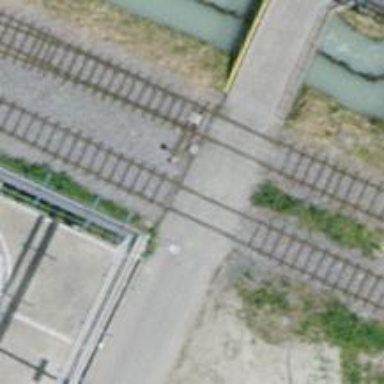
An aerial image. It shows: Level crossing along the railway.